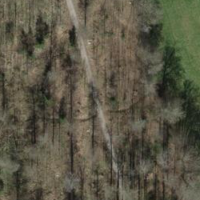
EUNIS habitat code: 41
Species observed at this site:
Corylus avellana